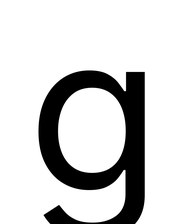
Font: Inter_Regular